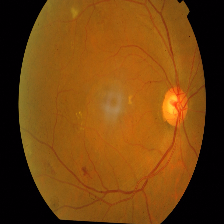
Diabetic retinopathy grade: Proliferative DR